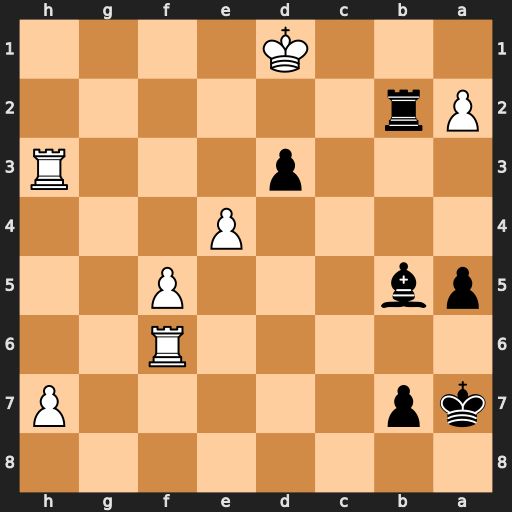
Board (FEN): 8/kp5P/5R2/pb3P2/4P3/3p3R/Pr6/3K4
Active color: b
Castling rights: -
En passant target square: -
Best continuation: Ba4+ Kc1 d2+ Kxb2 d1=Q